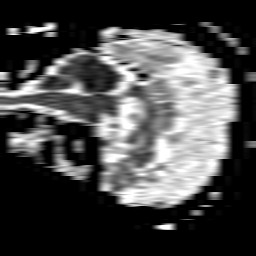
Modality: ADC
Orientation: sagittal
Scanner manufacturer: philips
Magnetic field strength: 1.5 T
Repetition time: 3.741 s
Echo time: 0.07039 s